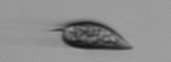
Label: Prorocentrum_triestinum